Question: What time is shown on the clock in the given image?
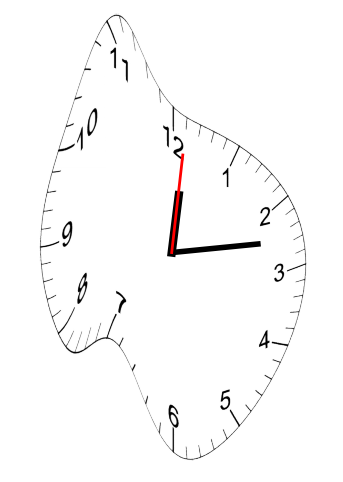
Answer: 12:13:01